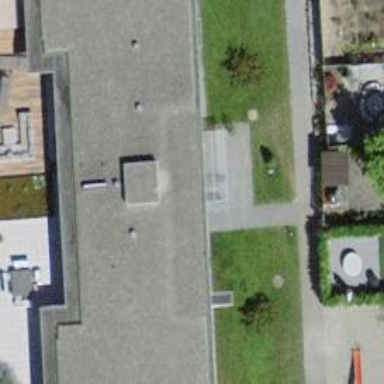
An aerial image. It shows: Flat-roofed apartment building.